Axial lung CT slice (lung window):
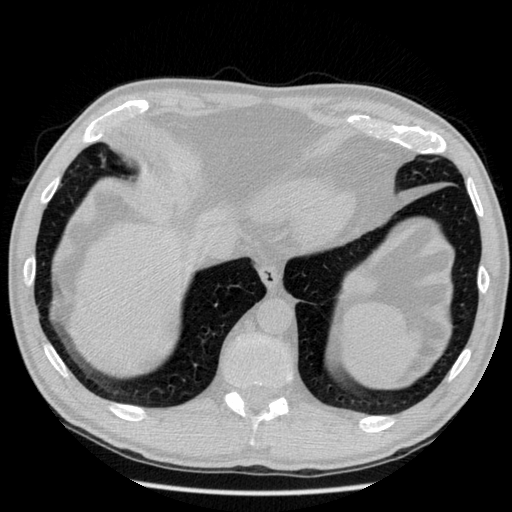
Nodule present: no